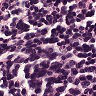
Metastatic tissue present: no